Question: Here is my ASPX Code:
'''
<%@ Page Title="" Language="C#" MasterPageFile="~/Site.master" AutoEventWireup="true" EnableEventValidation="false" CodeFile="Default2.aspx.cs" Inherits="Default2" %>
<asp:Content ID="Content1" ContentPlaceHolderID="HeadContent" Runat="Server">
</asp:Content>
<asp:Content ID="Content2" ContentPlaceHolderID="MainContent" Runat="Server">
<table align="center">
<tr>
<td colspan="3">
<asp:Label ID="Label6" runat="server" Text="Header Text" style="color:Black;"></asp:Label>
</td>
<td colspan="2" align="right">
<asp:Label ID="Label2" runat="server" Text="Invoice Number : " style="color:Black;"></asp:Label>
<asp:Label ID="Label3" runat="server" Text="" style="color:Black;"></asp:Label>
</td>
</tr>
<tr>
<td colspan="3">
<asp:Label ID="Label7" runat="server" Text="Address :" style="color:Black;"></asp:Label><br />
</td>
</tr>
<tr>
<td height="30px" colspan="5">
</td>
</tr>
<tr>
<td align="center" width="150px">
<asp:Label ID="Label22" runat="server" Text="Item" style="color:Black;"></asp:Label>
</td>
<td align="center" width="150px">
<asp:Label ID="Label23" runat="server" Text="Quantity" style="color:Black;"></asp:Label>
</td>
<td align="center" width="150px">
<asp:Label ID="Label24" runat="server" Text="Amount" style="color:Black;"></asp:Label>
</td>
<td align="center" width="150px">
<asp:Label ID="Label25" runat="server" Text="Paid Amount" style="color:Black;"></asp:Label>
</td>
<td align="center" width="150px">
<asp:Label ID="Label26" runat="server" Text="Balance Amount" style="color:Black;"></asp:Label>
</td>
</tr>
<tr>
<td colspan="5" height="5px">
</td>
</tr>
<tr>
<td colspan="5" height="30px">
</td>
</tr>
<tr>
<td colspan="3" valign="top" align="left">
</td>
<td colspan="2" align="right" valign="top">
<table>
<tr>
<td>
<asp:Label ID="Label37" runat="server" Text="Total Amount" style="color:Black;"></asp:Label>
</td>
<td>
<asp:Label ID="Label38" runat="server" Text="" style="color:Black;"></asp:Label>
</td>
</tr>
<tr>
<td>
<asp:Label ID="Label39" runat="server" Text="Paid Amount" style="color:Black;"></asp:Label>
</td>
<td>
<asp:Label ID="Label40" runat="server" Text="" style="color:Black;"></asp:Label>
</td>
</tr>
</table>
</td>
</tr>
<tr>
<td colspan="5" height="20px">
</td>
</tr>
<tr>
<td colspan="5">
<asp:Label ID="Label41" runat="server" Text="Terms & Condition" style="color:Black;"></asp:Label><br />
</td>
</tr>
<tr>
<td colspan="5" align="right">
<asp:Button ID="Button1" runat="server" Text="Send" onclick="Button1_Click" />
</td>
</tr>
</table>
</asp:Content>
'''
and my C# Code:
'''
using System;
using System.Collections.Generic;
using System.Linq;
using System.Web;
using System.Web.UI;
using System.Web.UI.WebControls;
using System.IO;
using iTextSharp.text;
using iTextSharp.text.html.simpleparser;
using iTextSharp.text.pdf;
using System.Text;
using System.Drawing;
public partial class Default2 : System.Web.UI.Page
{
protected void Page_Load(object sender, EventArgs e)
{
}
protected void Button1_Click(object sender, EventArgs e)
{
string attachment = "attachment; filename=" + "abc" + ".pdf";
Response.ClearContent();
Response.AddHeader("content-disposition", attachment);
Response.ContentType = "application/pdf";
StringWriter s_tw = new StringWriter();
HtmlTextWriter h_textw = new HtmlTextWriter(s_tw);
h_textw.AddStyleAttribute("font-size", "7pt");
h_textw.AddStyleAttribute("color", "Black");
Document doc = new Document();
doc = new Document(PageSize.A4, 5, 5, 15, 5);
FontFactory.GetFont("Verdana", 80, iTextSharp.text.Color.RED);
PdfWriter.GetInstance(doc, Response.OutputStream);
doc.Open();
StringReader s_tr = new StringReader(s_tw.ToString());
HTMLWorker html_worker = new HTMLWorker(doc);
html_worker.Parse(s_tr);
doc.Close();
Response.Write(doc);
}
}
'''
I want that if i click on Send Button my ASPX Page save on PDF
My ASPX Page is that:

The problem is that when i click on Send button it gives the following error
> The document has no pages
I am using Visual Studio 2010 and ASP.Net C#
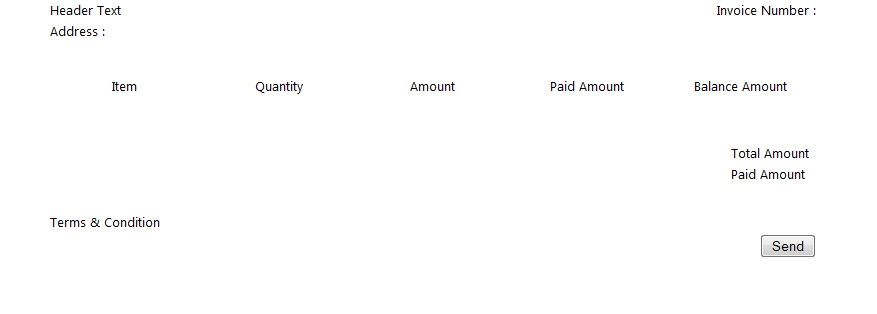
Answer: I solved my issue using this Code
'''
string attachment = "attachment; filename=" + Session["pdf_name"] + ".pdf";
Response.ClearContent();
Response.AddHeader("content-disposition", attachment);
Response.ContentType = "application/pdf";
StringWriter s_tw = new StringWriter();
HtmlTextWriter h_textw = new HtmlTextWriter(s_tw);
h_textw.AddStyleAttribute("font-size", "8pt");
h_textw.AddStyleAttribute("color", "Black");
Panel1.RenderControl(h_textw);//Name of the Panel
Document doc = new Document();
PdfWriter.GetInstance(doc, Response.OutputStream);
doc.Open();
StringReader s_tr = new StringReader(s_tw.ToString());
HTMLWorker html_worker = new HTMLWorker(doc);
html_worker.Parse(s_tr);
doc.Close();
Response.Write(doc);
'''
Thanks for helping me.